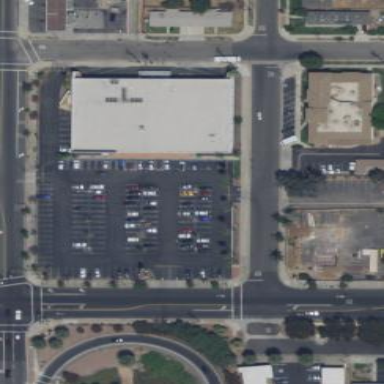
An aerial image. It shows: Retail area.